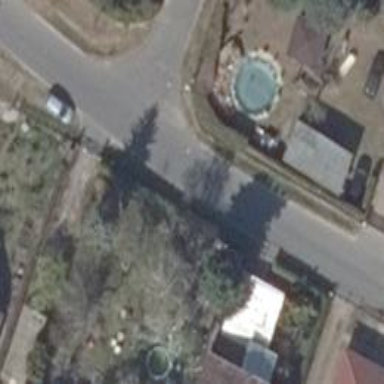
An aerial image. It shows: Asphalt road in residential area.